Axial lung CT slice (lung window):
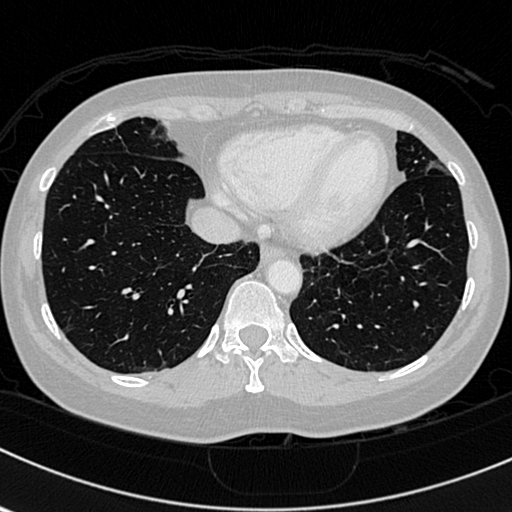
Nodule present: no